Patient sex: F
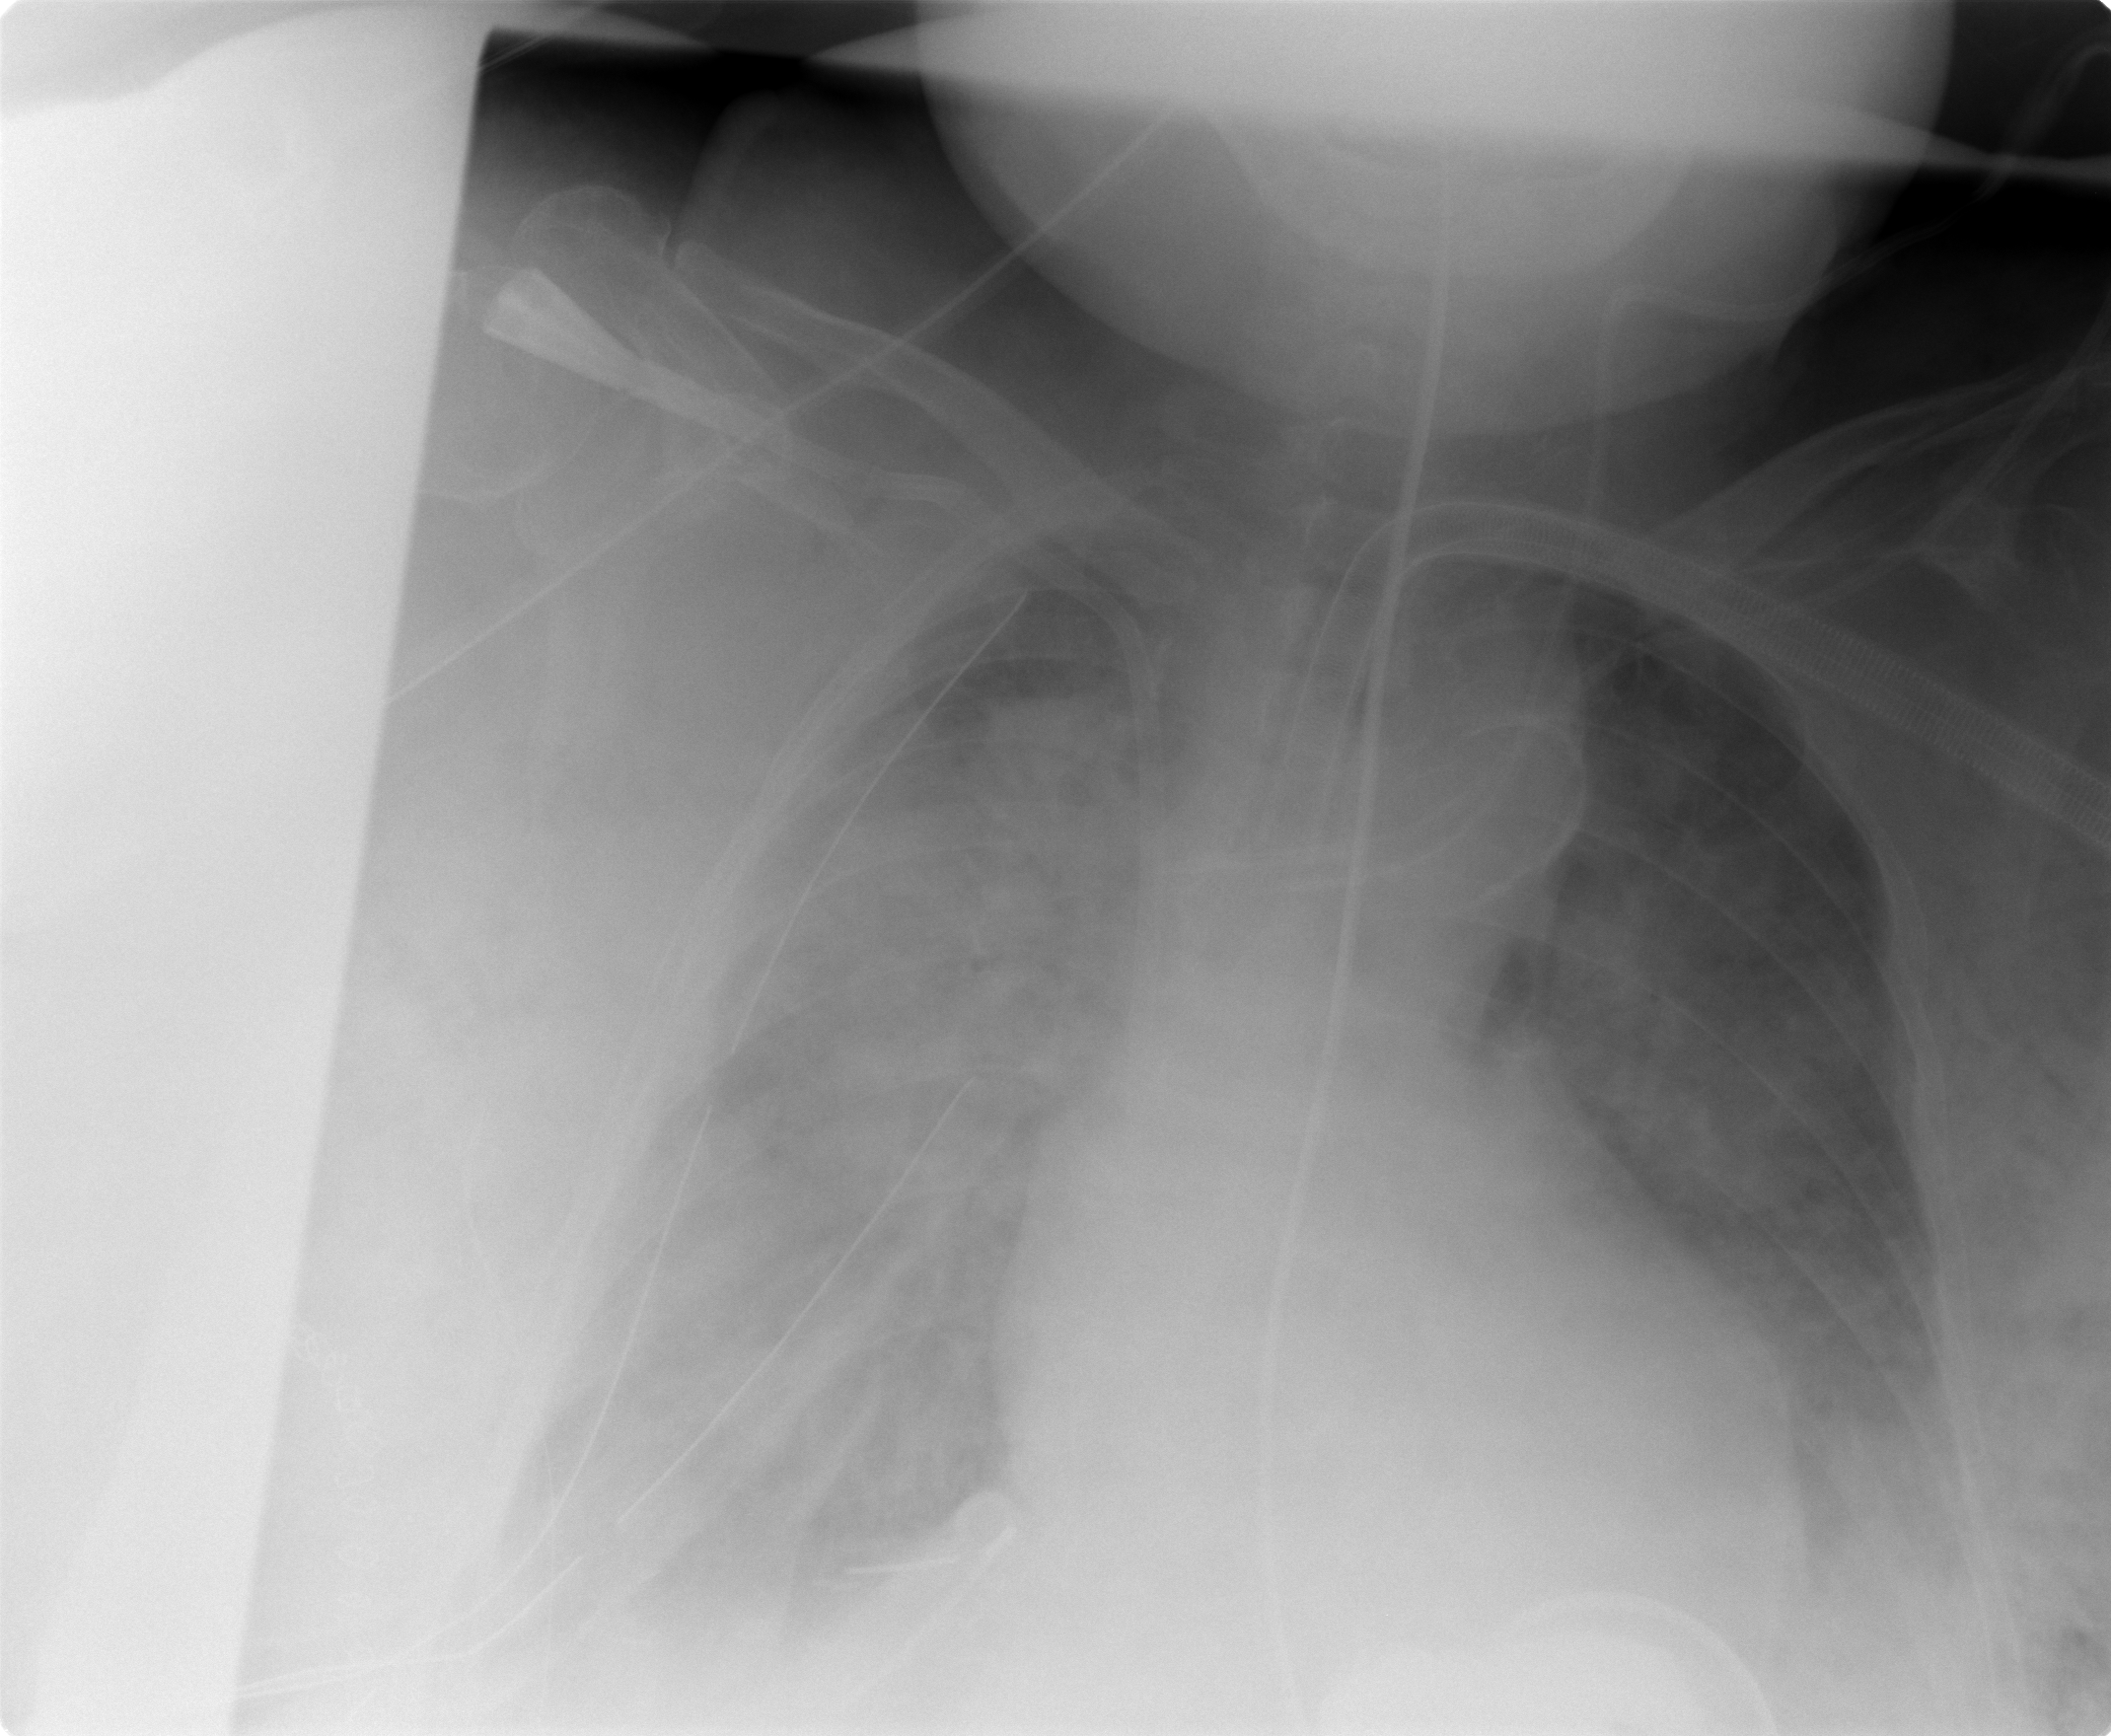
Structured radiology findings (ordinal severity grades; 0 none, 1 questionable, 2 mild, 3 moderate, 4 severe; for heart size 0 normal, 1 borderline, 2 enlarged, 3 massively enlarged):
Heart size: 2
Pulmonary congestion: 0
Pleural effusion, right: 3
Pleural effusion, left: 2
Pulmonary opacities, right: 3
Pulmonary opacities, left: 2
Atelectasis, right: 3
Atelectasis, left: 2